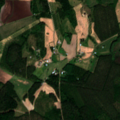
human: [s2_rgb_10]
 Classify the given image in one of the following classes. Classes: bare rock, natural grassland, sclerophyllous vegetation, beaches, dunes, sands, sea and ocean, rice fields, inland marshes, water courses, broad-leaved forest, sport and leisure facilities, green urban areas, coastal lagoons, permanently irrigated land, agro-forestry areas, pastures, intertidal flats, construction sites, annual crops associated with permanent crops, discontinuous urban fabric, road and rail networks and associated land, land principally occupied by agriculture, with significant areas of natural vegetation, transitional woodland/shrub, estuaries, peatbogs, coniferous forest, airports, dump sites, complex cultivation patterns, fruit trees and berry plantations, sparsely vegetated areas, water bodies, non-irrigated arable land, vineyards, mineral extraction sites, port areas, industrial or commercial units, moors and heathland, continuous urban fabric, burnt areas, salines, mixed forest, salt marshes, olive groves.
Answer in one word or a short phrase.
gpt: non-irrigated arable land, land principally occupied by agriculture, with significant areas of natural vegetation, coniferous forest, mixed forest, peatbogs